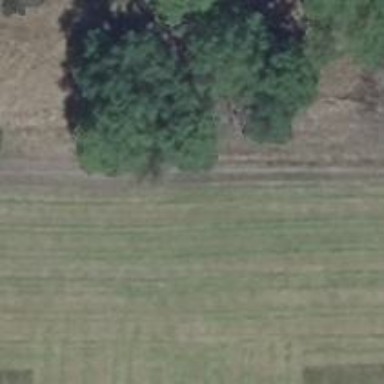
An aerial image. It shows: Hunting stand.